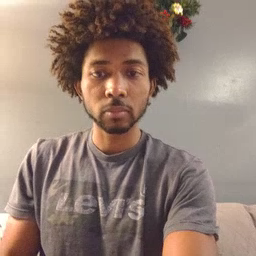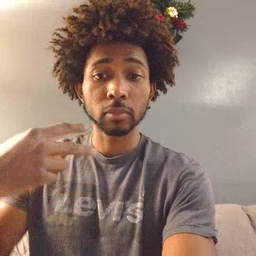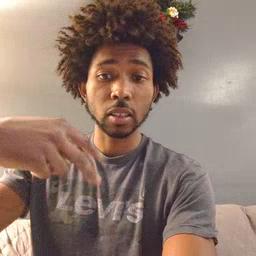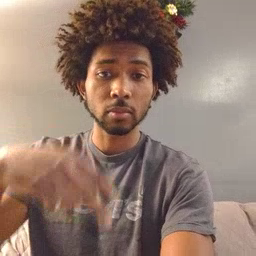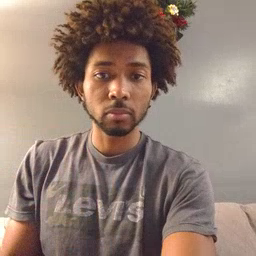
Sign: dance